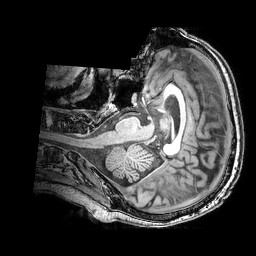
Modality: T1w
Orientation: axial
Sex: male
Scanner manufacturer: philips
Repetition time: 0.008302 s
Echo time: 0.00382 s